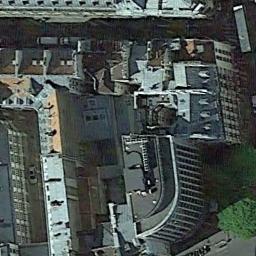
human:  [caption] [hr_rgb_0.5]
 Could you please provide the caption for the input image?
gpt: A commercial area has some connected buildings .

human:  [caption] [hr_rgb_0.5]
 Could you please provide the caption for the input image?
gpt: The commercial area is consist of many tall buildings .

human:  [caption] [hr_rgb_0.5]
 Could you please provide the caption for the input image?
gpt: There are some cars parked in the top right corner .

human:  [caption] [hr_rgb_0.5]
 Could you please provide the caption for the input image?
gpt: In a business district there are many tall buildings of different shapes and several roads with many cars and many trees .

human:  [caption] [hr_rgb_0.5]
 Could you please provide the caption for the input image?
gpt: There are some buildings with blue roofs on a commercial area .